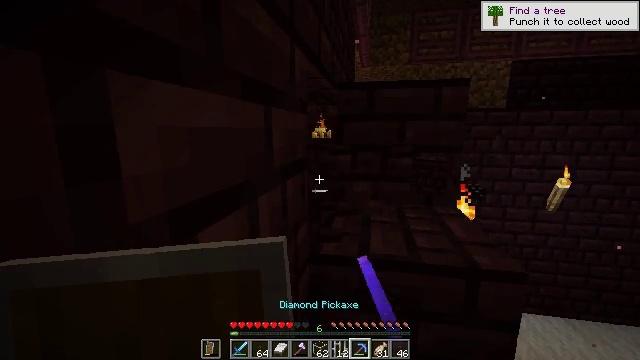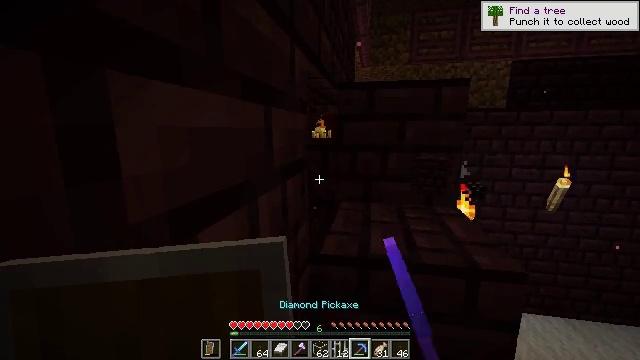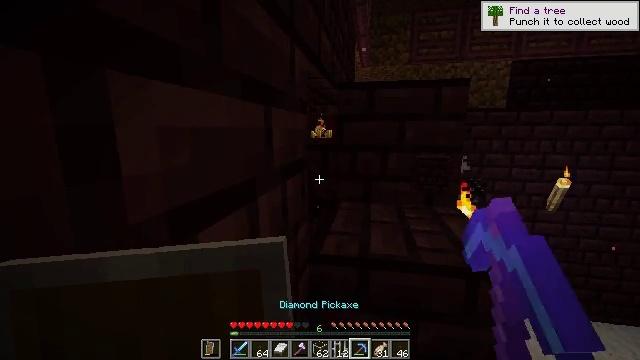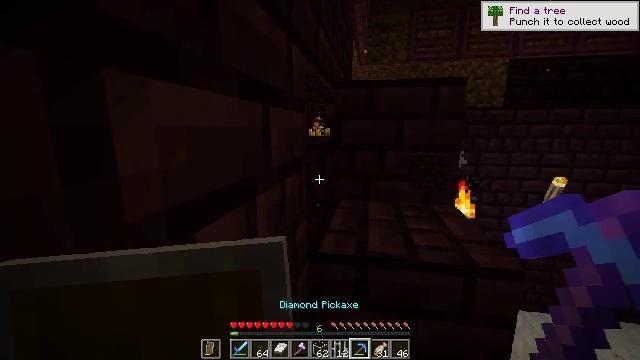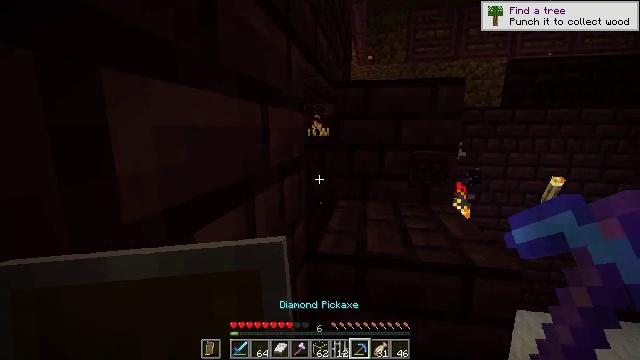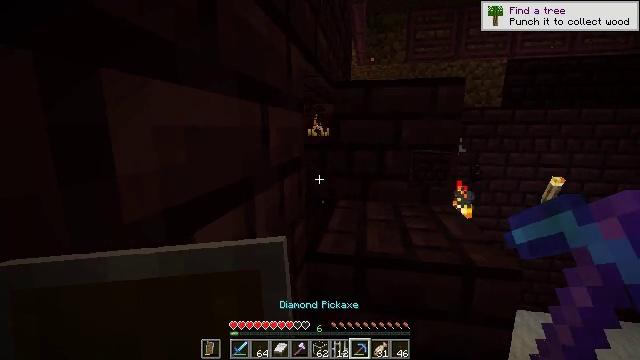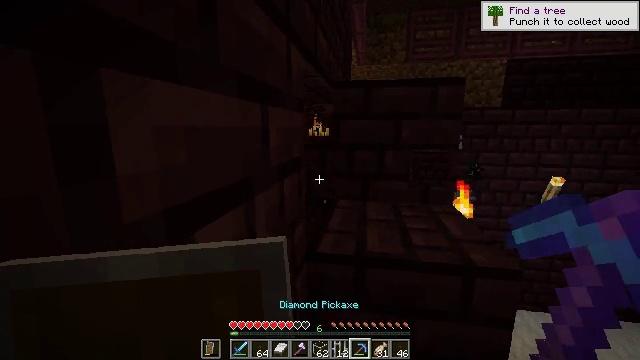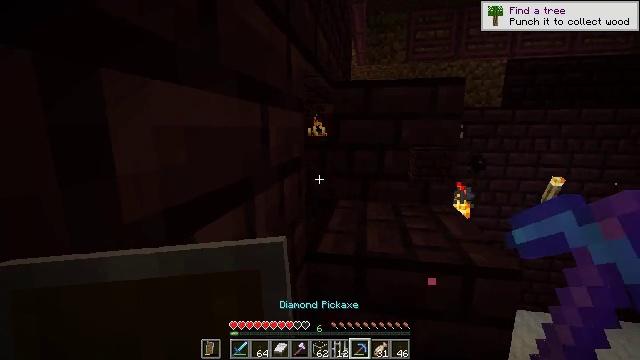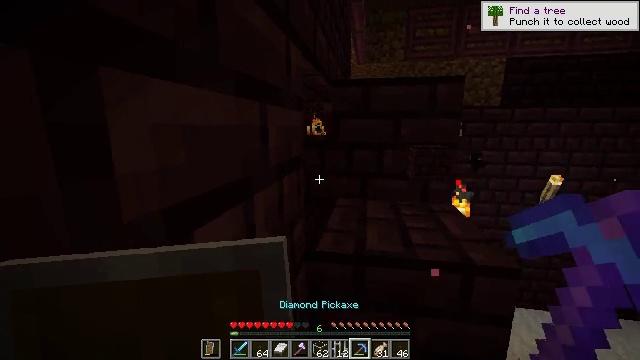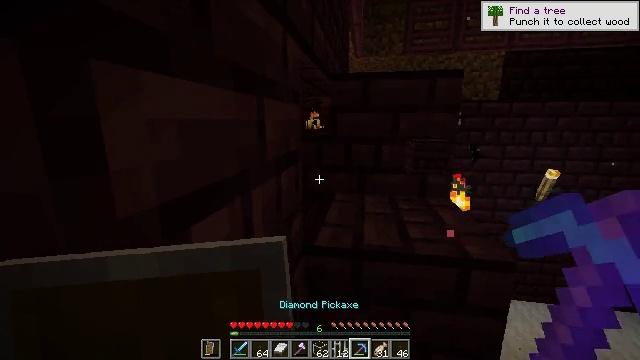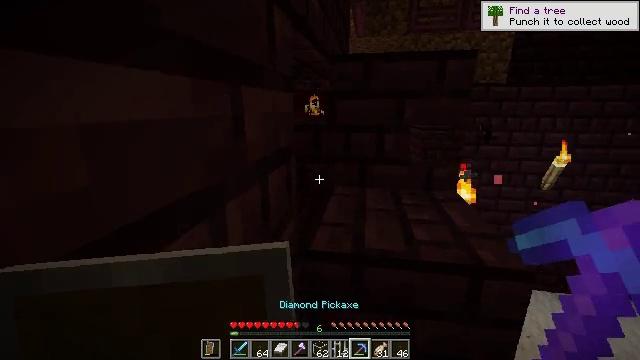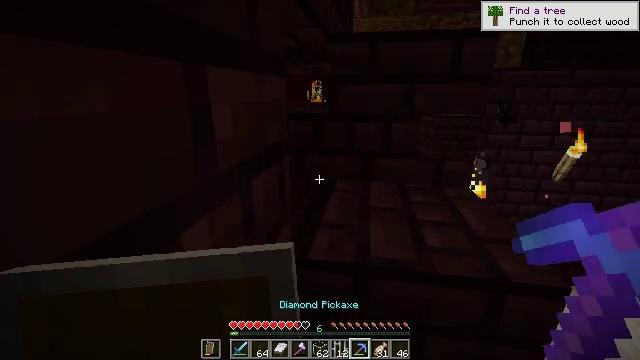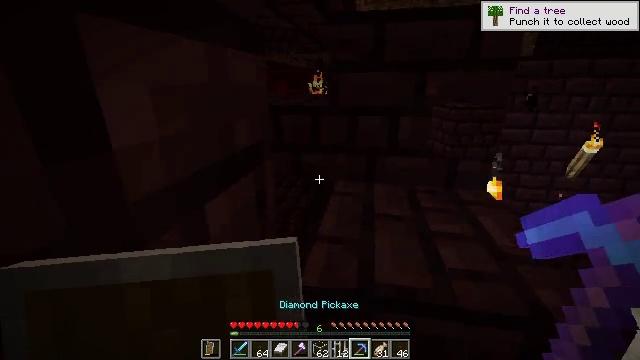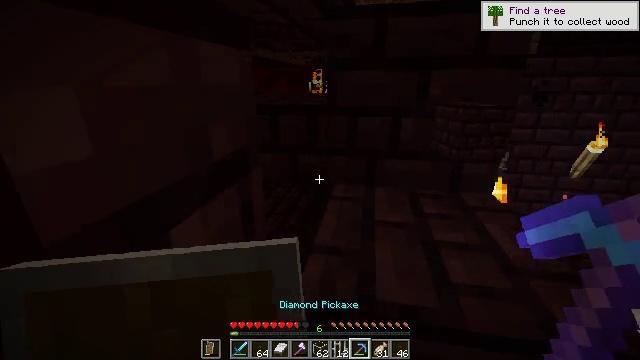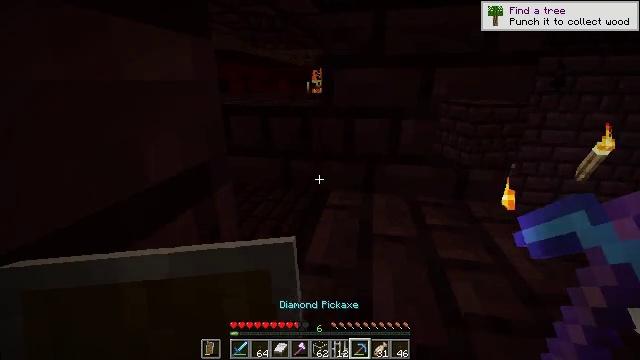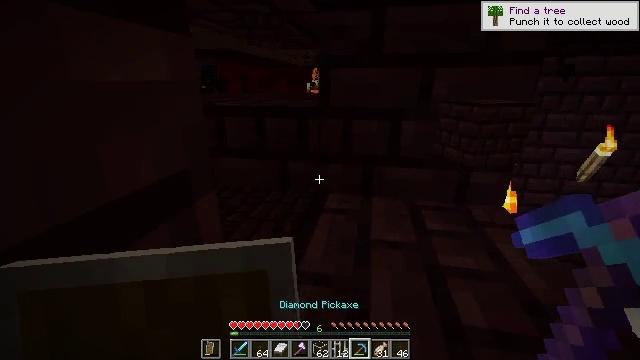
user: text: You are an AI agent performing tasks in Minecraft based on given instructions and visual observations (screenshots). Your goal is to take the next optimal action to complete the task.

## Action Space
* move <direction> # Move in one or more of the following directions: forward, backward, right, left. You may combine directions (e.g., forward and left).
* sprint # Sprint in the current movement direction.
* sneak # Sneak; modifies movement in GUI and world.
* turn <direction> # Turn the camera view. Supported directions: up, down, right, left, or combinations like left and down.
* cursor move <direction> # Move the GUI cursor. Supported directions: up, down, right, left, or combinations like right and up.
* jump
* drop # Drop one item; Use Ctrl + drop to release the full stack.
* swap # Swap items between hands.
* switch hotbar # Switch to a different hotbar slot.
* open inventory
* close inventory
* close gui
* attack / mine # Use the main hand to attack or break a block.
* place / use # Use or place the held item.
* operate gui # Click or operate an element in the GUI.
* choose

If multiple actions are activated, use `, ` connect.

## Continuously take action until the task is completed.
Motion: motion action
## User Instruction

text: Attack the nether brick slab to gather it.
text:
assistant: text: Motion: no_op
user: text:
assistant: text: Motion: no_op
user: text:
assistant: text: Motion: no_op
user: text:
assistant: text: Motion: no_op
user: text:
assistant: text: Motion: no_op
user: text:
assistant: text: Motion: no_op
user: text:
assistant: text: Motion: no_op
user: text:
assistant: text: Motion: no_op
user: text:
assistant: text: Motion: move forward, turn down
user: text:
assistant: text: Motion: move forward, turn down
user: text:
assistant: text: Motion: move forward, turn down
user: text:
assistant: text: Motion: move forward, turn down
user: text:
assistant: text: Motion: no_op
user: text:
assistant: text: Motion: no_op
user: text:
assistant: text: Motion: no_op
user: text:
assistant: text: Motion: no_op
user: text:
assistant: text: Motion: no_op
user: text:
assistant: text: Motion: no_op
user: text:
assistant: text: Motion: no_op
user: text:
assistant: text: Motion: no_op
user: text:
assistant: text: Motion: no_op
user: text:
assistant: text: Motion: turn up
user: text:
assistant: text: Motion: turn left and up
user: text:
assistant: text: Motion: turn left
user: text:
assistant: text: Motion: turn left
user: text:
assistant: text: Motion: turn left and up
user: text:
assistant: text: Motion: no_op
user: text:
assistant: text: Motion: attack / mine
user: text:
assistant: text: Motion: attack / mine
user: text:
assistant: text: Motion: attack / mine